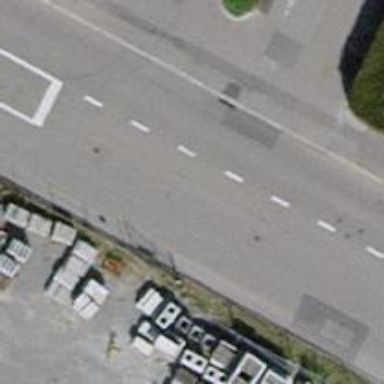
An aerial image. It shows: Tertiary road with asphalt surface and sidewalk on the left side.